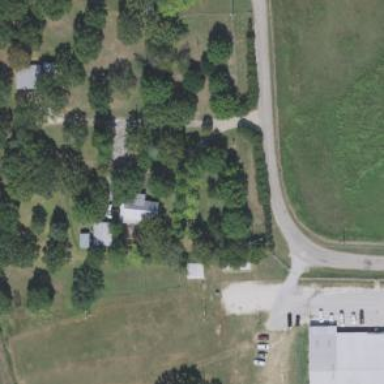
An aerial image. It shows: Driveway.